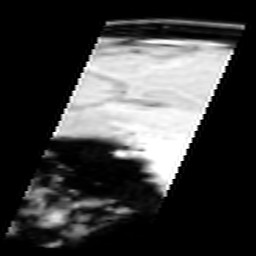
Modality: inplaneT1
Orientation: sagittal
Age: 19
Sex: female